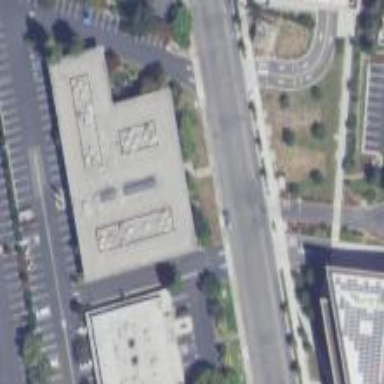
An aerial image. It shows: Office building.